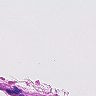
Metastatic tissue present: no